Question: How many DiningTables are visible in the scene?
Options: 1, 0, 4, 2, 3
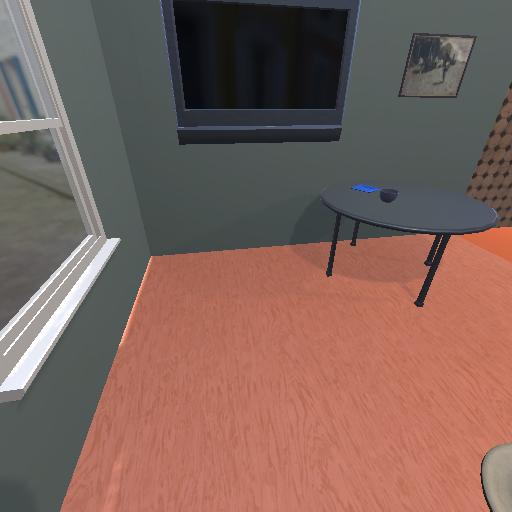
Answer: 1